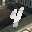
Label: 4